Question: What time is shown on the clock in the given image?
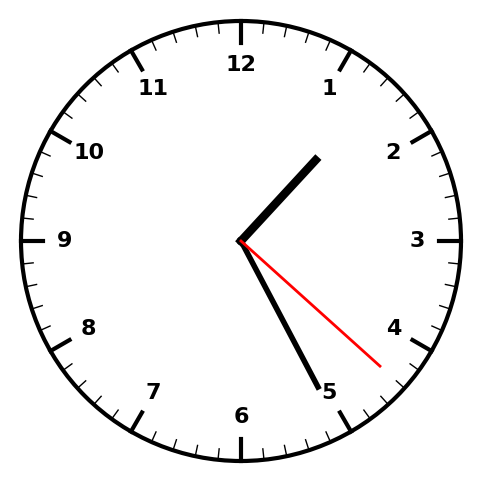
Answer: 01:25:22